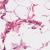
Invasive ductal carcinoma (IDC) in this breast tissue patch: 0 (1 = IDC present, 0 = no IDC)